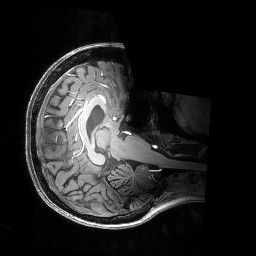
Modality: T1w
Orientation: axial